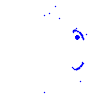
Particle: pion